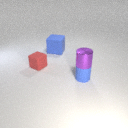
small blue rubber cylinder to the right of large blue rubber cube